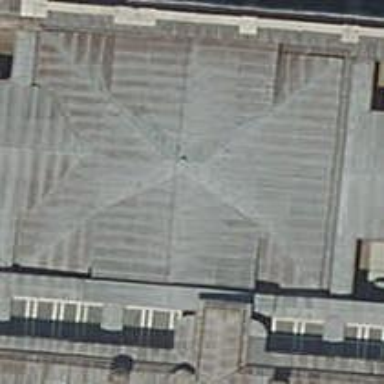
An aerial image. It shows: Building with hipped roof made of metal.